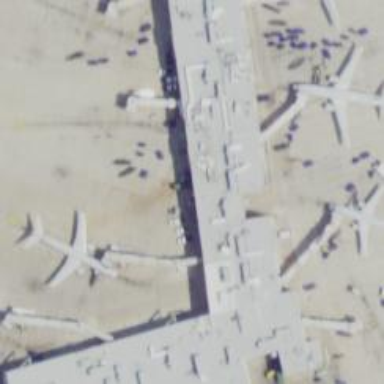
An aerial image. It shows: Airport gate.